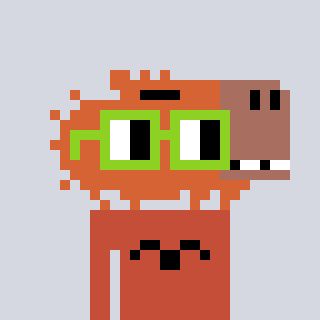
a pixel art character with square light green glasses, a capybara-shaped head and a rust-colored body on a cool background